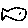
Label: fish